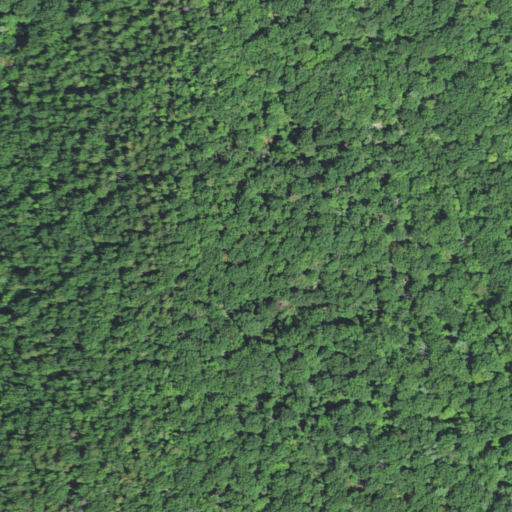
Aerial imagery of ridge(s) in Virginia named Littlefield Ridge containing deciduous forest, mixed forest, and evergreen forest